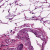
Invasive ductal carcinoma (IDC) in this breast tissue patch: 0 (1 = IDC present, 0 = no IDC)